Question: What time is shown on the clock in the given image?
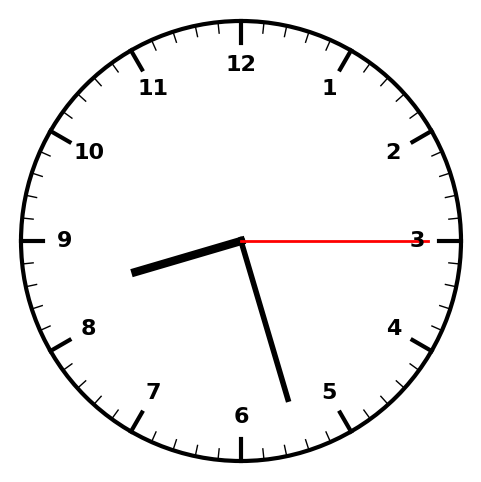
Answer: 08:27:15